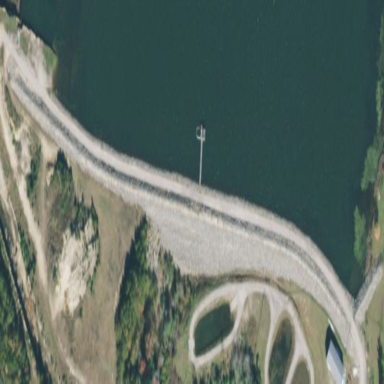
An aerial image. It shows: Dam along waterway.